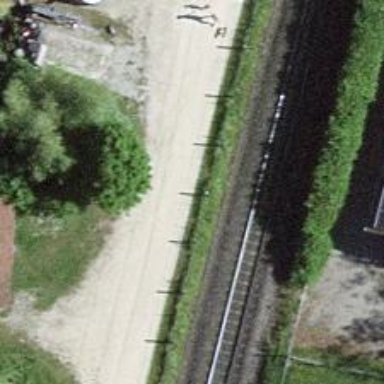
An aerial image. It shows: Track with grade 3 surface.